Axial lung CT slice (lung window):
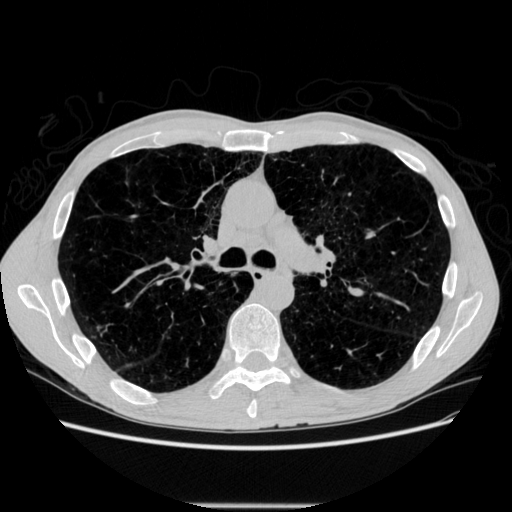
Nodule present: no